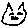
Label: cat